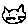
Label: cat